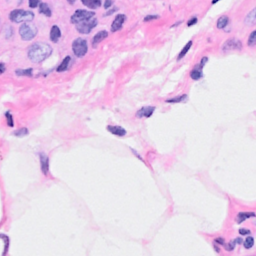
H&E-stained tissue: Breast